Interaction volume radius: 10 \u00c5
Interaction volume height: 10 \u00c5
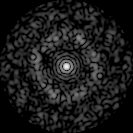
Disorder parameter: 0.793